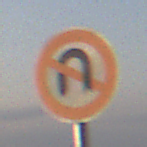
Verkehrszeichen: VerbotWenden
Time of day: SunriseSunset
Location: Outdoor (Nature)
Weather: PartlyCloudy
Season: NotSpecified
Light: Natural